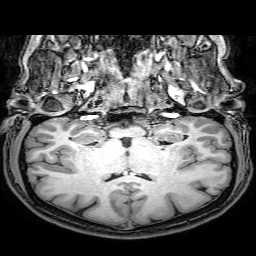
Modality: T1w
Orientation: sagittal
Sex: female
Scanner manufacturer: philips
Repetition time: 0.008094 s
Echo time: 0.00371 s